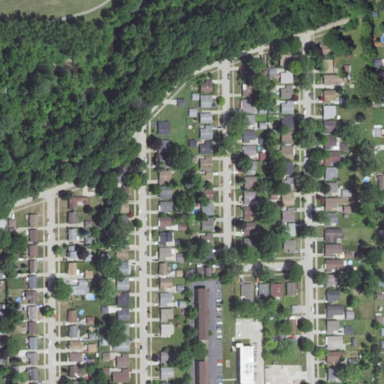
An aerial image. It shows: Single-family residential area.